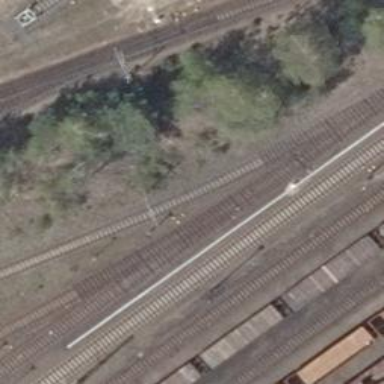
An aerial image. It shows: Railway switch.